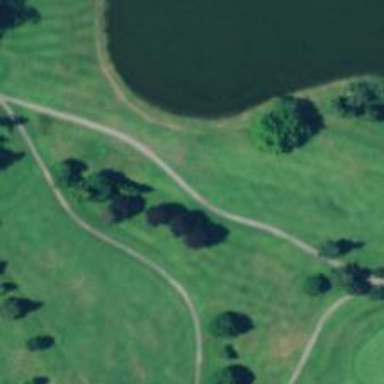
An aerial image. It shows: Service road used as golf cart path.